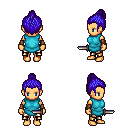
a pixel art fantasy rpg character, female body template, human, tanned skin, teal tunic, gold greaves, blue short topknot hairstyle, cloth bracers, dagger, four views (front, back, left, right), 2x2 character sprite sheet, small pixel art, hard edges, no anti-aliasing